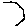
Label: hexagon